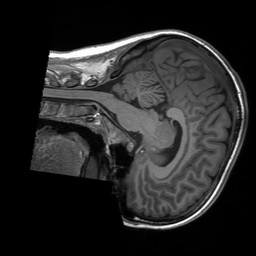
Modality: T1w
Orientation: sagittal
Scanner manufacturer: siemens
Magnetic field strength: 3 T
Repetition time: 2.3 s
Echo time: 0.00207 s